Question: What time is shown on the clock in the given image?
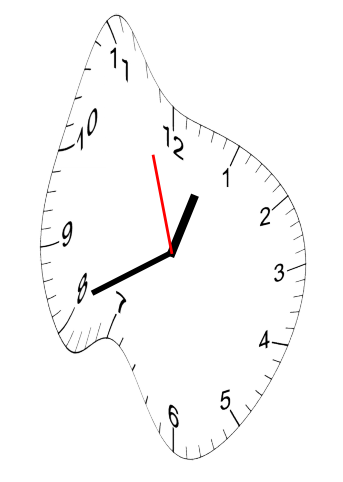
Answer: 12:40:57